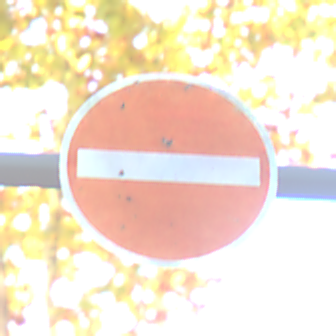
Verkehrszeichen: VerbotDerEinfahrt
Umgebung: Outdoor, Urban
Tageszeit: Midday
Wetter: Clear
Licht: Natural
Jahreszeit: NotSpecified
Kontrast: LowContrast